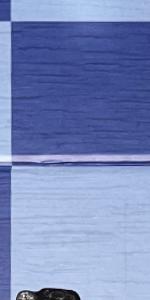
Label: Empty